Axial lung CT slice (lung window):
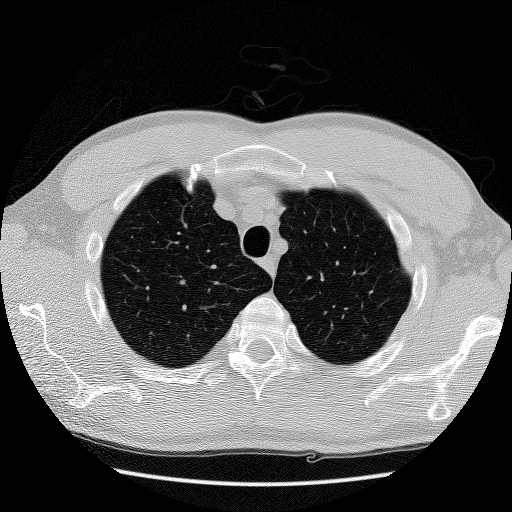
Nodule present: no